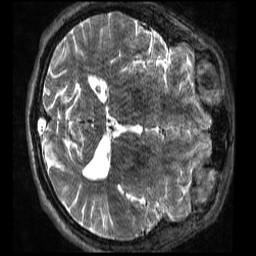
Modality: T2w
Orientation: axial
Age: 20
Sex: male